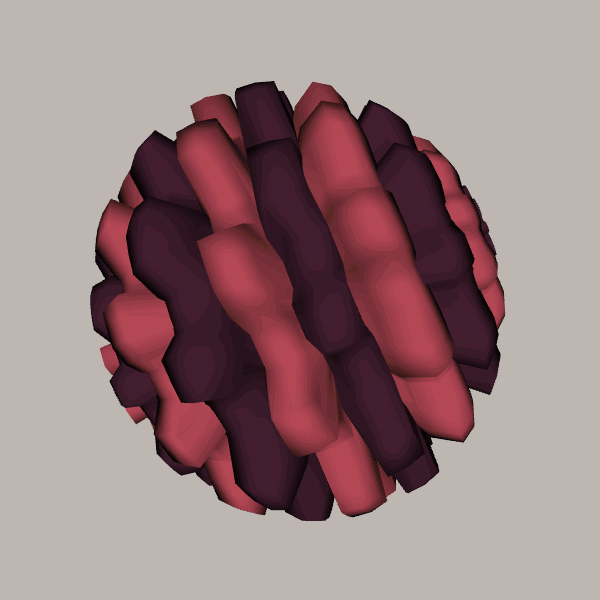
Background: light